八年级 · 解析几何
如图, $\triangle A B C$ 和 $\triangle B D E$ 都是等边三角形, 点 $A, D, E$ 在同一条直线上, $B E=2, C E=4$, 则 $A E=(\quad)$

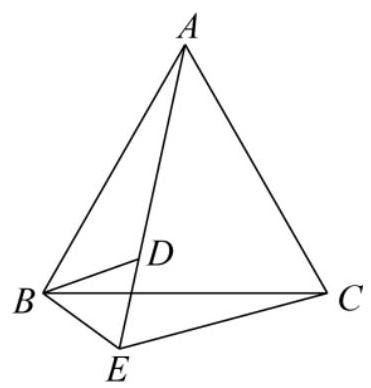
A. 6
B. 5
C. 8
D. 7
答案: A